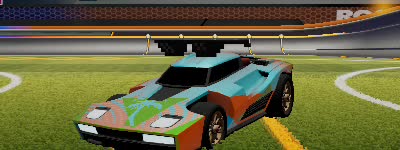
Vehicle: breakout